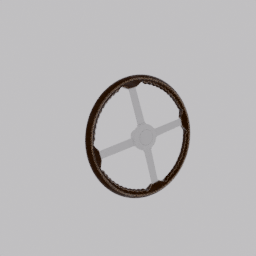
Label: mechanical